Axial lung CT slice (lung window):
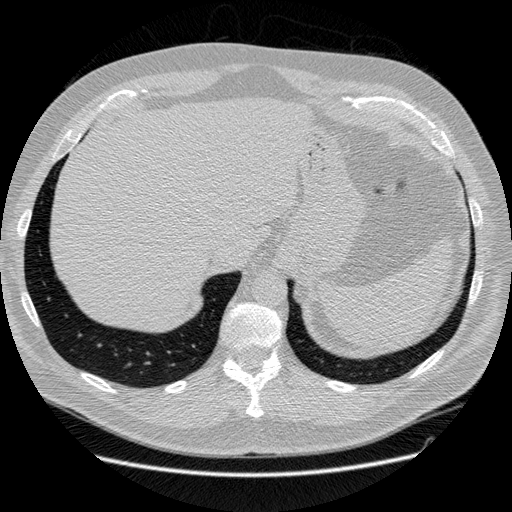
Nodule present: no